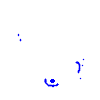
Particle: proton